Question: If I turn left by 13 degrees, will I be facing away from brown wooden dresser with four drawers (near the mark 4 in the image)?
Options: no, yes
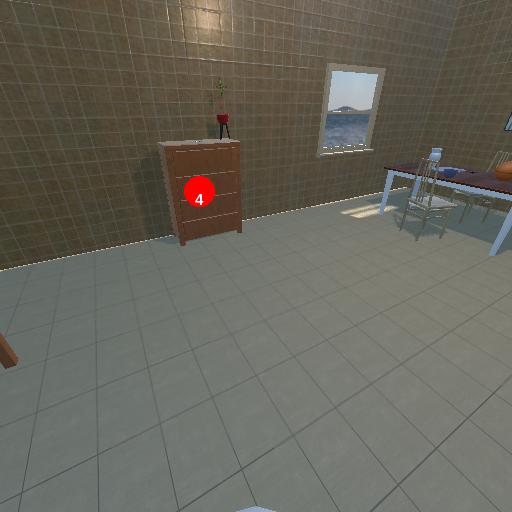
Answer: no